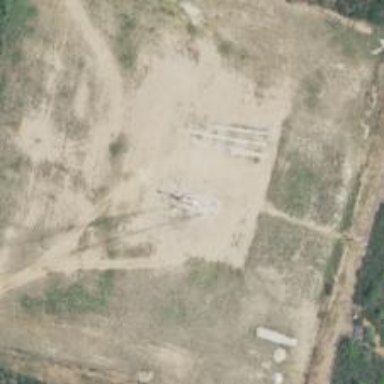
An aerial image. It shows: Petroleum well.